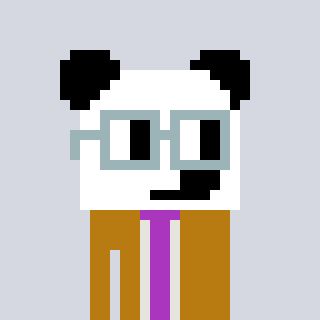
a pixel art character with square dark gray glasses, a panda-shaped head and a gold-colored body on a cool background